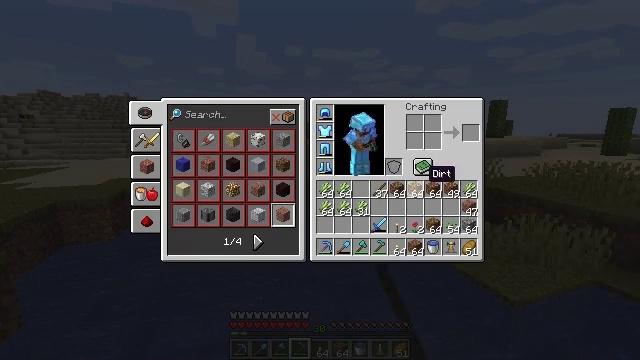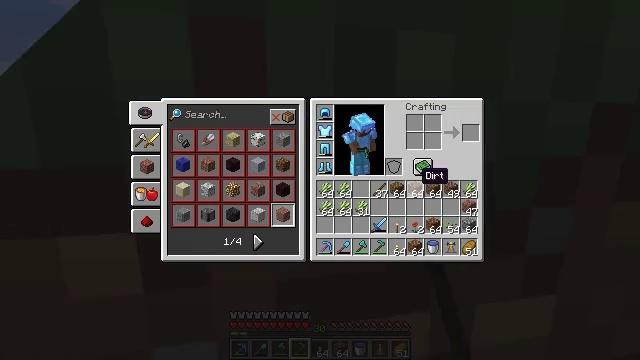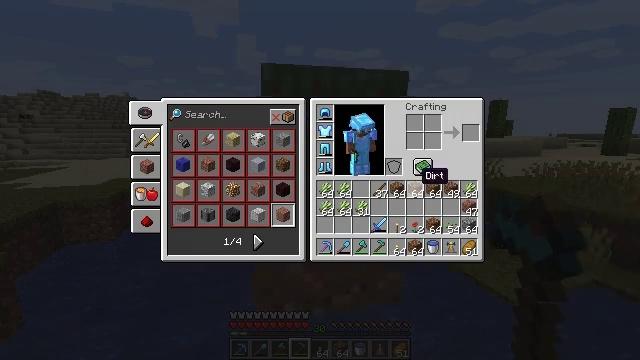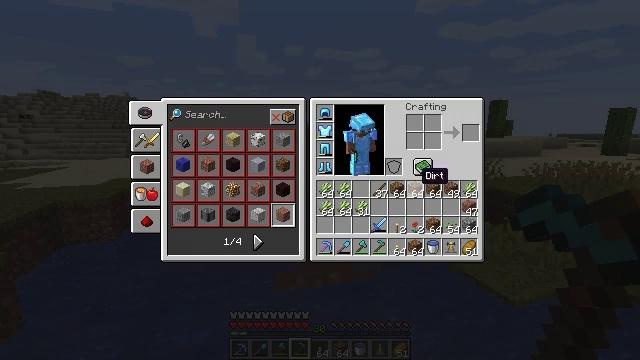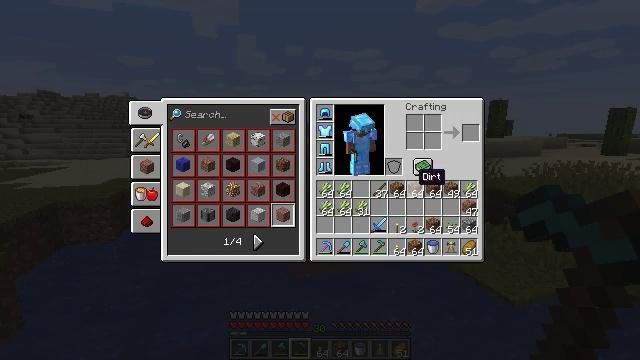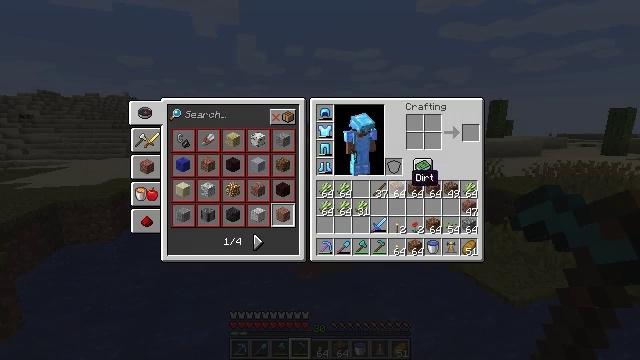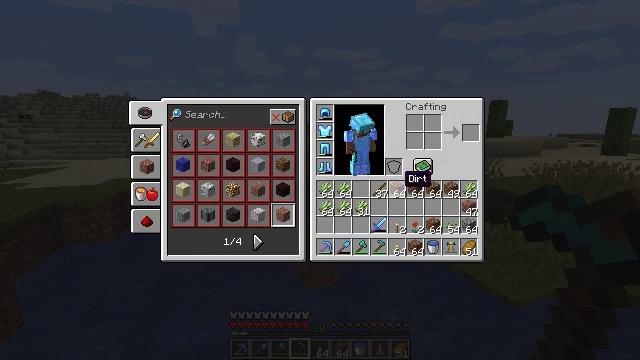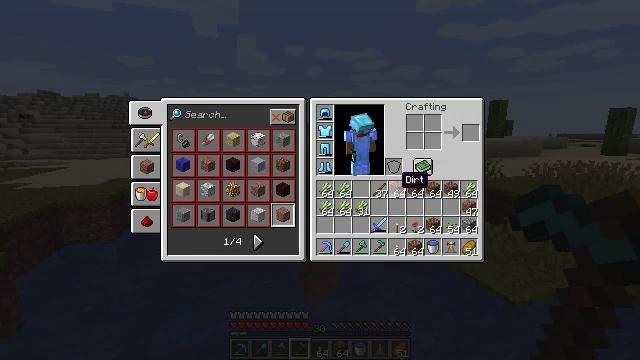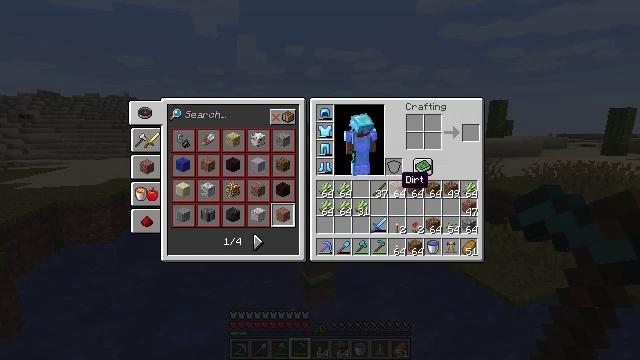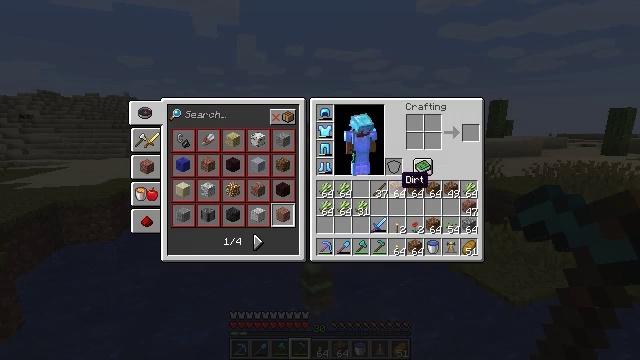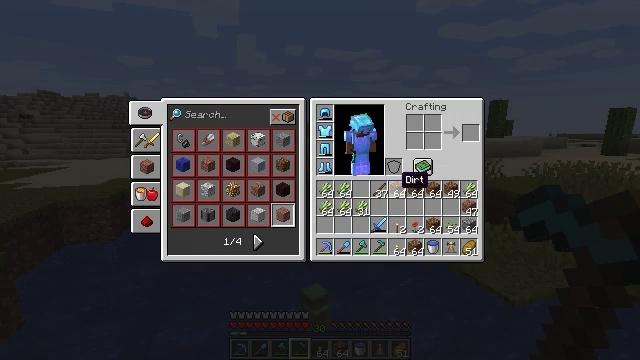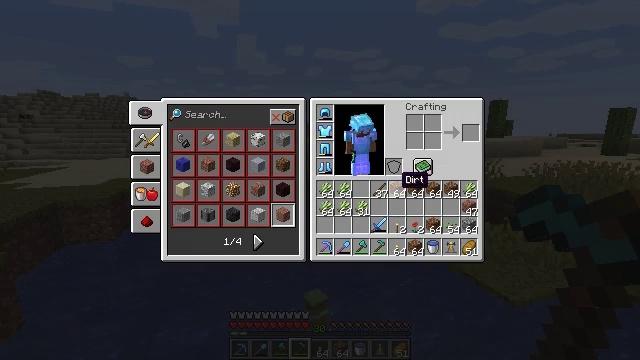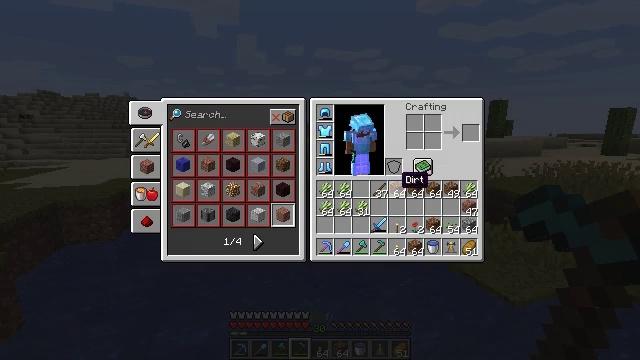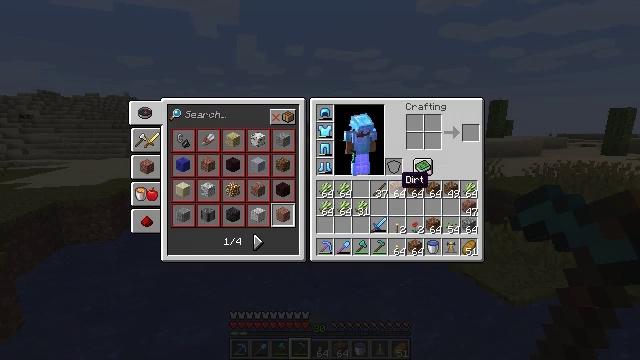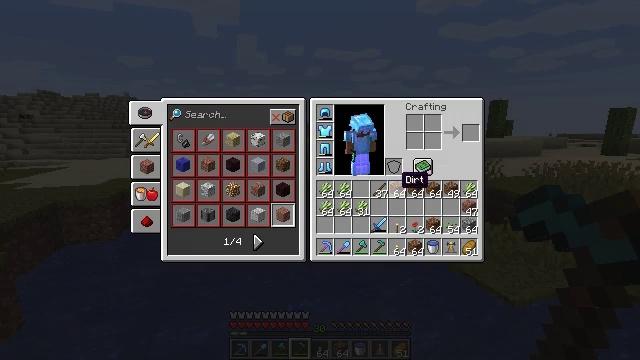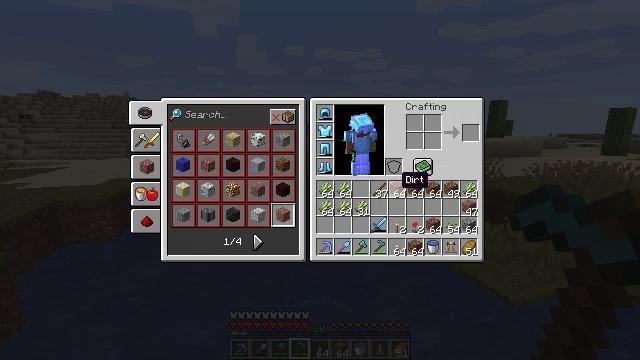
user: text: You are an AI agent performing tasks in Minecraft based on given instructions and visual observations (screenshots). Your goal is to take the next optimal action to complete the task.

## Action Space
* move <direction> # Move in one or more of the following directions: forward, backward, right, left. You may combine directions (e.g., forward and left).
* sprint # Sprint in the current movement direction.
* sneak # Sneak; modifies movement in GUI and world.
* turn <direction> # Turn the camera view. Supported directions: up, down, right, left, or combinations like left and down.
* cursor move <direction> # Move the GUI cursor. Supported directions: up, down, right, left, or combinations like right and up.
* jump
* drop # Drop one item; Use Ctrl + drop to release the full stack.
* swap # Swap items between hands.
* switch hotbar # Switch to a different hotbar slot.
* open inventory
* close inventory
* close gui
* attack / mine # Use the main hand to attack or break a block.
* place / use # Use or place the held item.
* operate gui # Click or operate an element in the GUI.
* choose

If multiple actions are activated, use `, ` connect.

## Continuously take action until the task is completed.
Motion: motion action
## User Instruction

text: Harvest sugar cane from the plant.
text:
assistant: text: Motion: open gui
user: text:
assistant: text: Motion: no_op
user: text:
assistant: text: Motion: no_op
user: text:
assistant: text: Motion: no_op
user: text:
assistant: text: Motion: cursor move left
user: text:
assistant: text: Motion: cursor move left
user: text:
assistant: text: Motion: no_op
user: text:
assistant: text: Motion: no_op
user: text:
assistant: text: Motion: no_op
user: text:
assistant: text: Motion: no_op
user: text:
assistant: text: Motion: no_op
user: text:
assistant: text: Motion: no_op
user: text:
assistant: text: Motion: no_op
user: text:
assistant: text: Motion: no_op
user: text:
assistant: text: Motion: no_op
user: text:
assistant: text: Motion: no_op
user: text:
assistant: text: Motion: no_op
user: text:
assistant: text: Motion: no_op
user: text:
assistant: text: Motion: no_op
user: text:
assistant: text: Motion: cursor move right
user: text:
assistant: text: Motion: cursor move right and up
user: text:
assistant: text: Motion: cursor move right and up
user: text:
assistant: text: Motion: cursor move right and up
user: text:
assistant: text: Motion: no_op
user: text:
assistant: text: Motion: no_op
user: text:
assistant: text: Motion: cursor move left
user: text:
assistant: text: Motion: no_op
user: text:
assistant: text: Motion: no_op
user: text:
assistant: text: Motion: no_op
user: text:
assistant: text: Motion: no_op